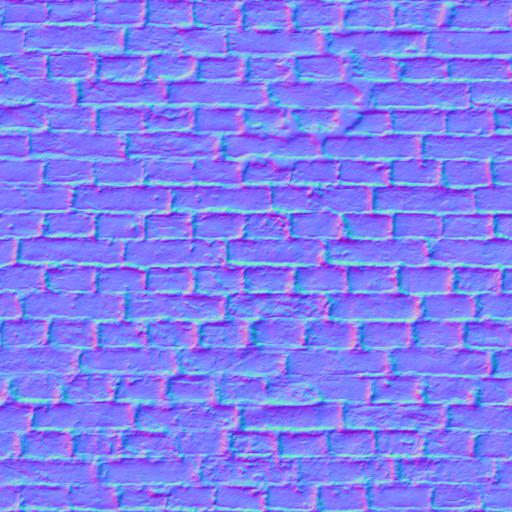
brick bricks broken dark medival old red rough